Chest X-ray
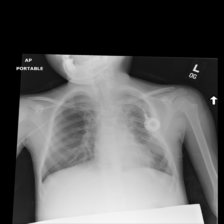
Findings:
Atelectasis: positive
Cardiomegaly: negative
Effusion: negative
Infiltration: negative
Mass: negative
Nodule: negative
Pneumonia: negative
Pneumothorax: negative
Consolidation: negative
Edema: negative
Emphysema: negative
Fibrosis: negative
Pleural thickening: negative
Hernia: negative